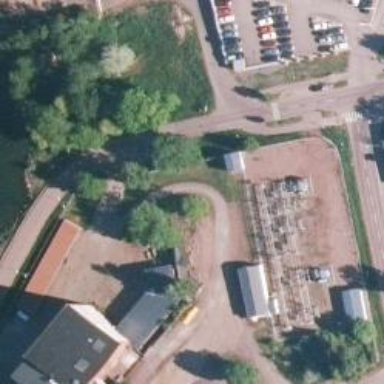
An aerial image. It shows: Power substation.